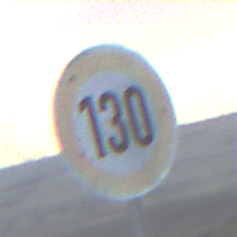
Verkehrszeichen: Geschwindigkeit130
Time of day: SunriseSunset
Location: Outdoor (Nature)
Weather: PartlyCloudy
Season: NotSpecified
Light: Natural